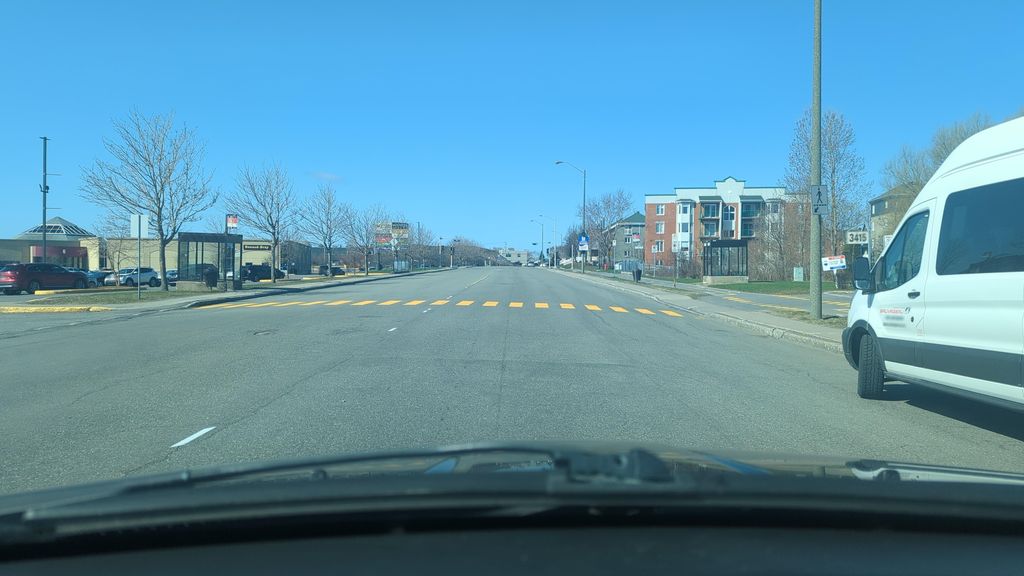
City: quebec_city